Question: I need to draw a string to a BufferedImage in Java. The way this is done doesn't matter, however the image should take up only the space it needs, like in the example below.
I need a new BufferedImage created containing only the string. Extra space above the string and on the right side of the string could be tolerated, but I can't have extra space below and left of the drawn string.

Is something like this possible? I have tried to do it myself, but I always end up having extra space which is not what I want. Any help would be appreciated.
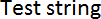
Answer: > I need to draw a string to an image in Java. I have tried to do it myself, but I always end up having extra space
I can't tell if you are trying to create an image of a String or add some text to an existing image. Since you say you have extra space I assume you are trying to create an image of the text and you don't know how big to make the BufferedImage that you are drawing on.
Create a JLabel with the text you want. Then you can use the <URL> class to create an image of the label component. The the image will be the exact size pf the text.